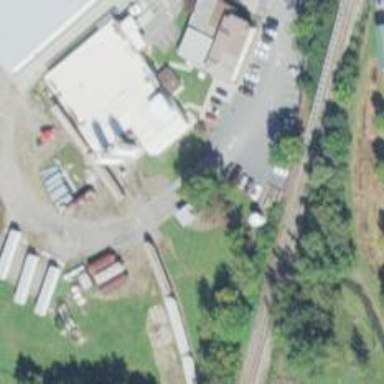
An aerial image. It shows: Rail spur service.